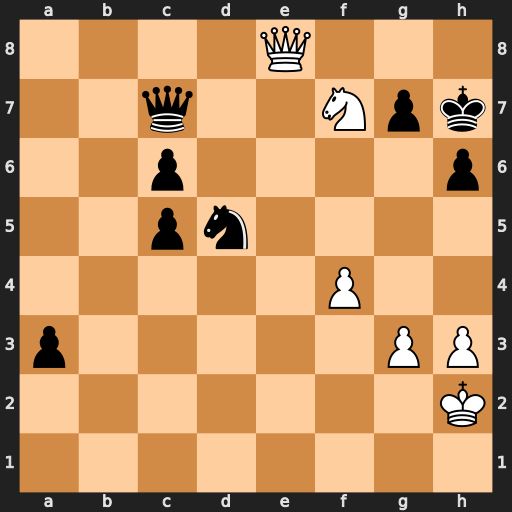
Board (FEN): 4Q3/2q2Npk/2p4p/2pn4/5P2/p5PP/7K/8
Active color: w
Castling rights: -
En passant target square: -
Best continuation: f5 Qxf7 Qxf7